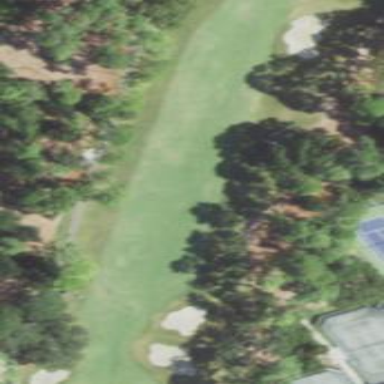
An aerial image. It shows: Golf fairway in the image.